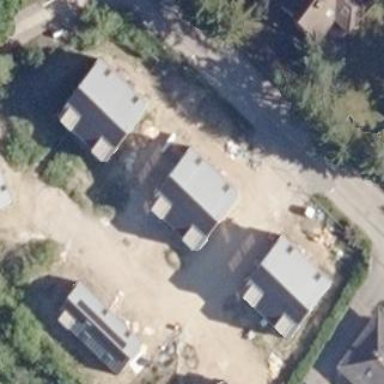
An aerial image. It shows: Semi-detached house with gabled roof.